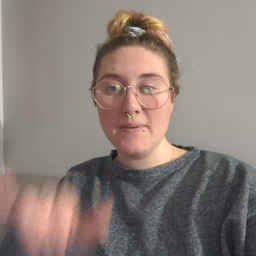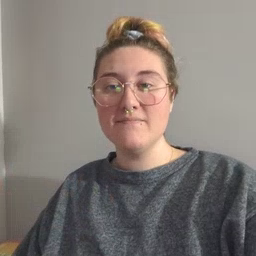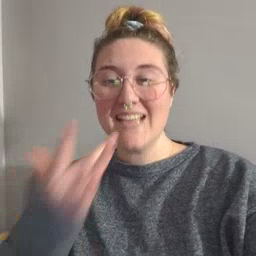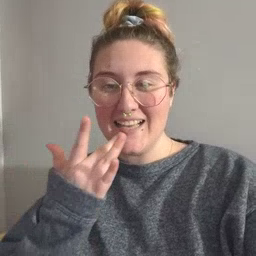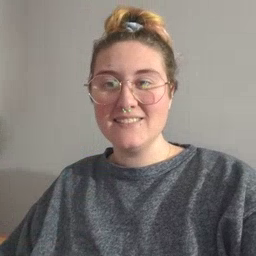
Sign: taste